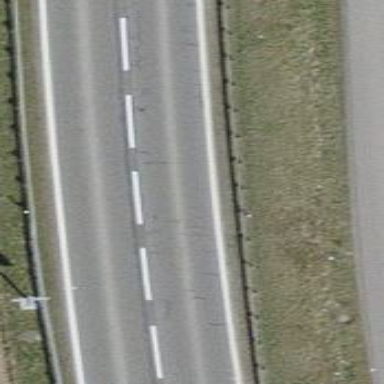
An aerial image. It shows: Secondary road with asphalt surface.